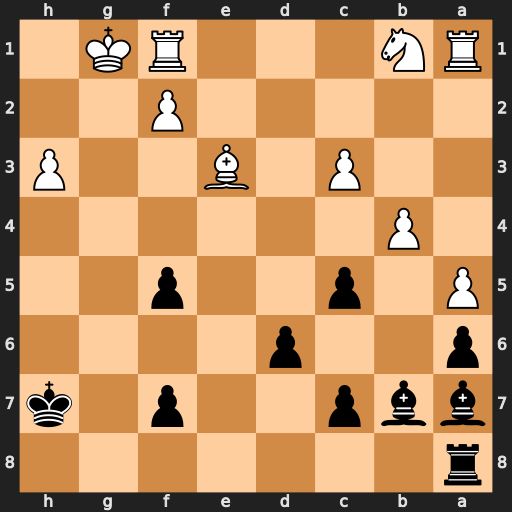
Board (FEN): r7/bbp2p1k/p2p4/P1p2p2/1P6/2P1B2P/5P2/RN3RK1
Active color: b
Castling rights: -
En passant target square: -
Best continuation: Rg8+ Kh2 Rg2+ Kh1 Rxf2+ Kg1 Rg2+